Question: I have a spreadsheet that looks like the picture below. I have some formulas that perform counts on this sheet and compare this data to another data source. An example of one of these would be:
'''
=Countifs(A2:A10676,"0",C2:C10676,"OPEN",D2:D10676,"Current")
'''
How would I return the list of loan numbers associated with the count? For instance, the count above returns 3038. I tried the below formula. I selected C2:C3039, typed the formula and hit + + :
'''
=If(And(A2:A10676="0",C2:C10676="OPEN",D2:D10676="Current"),B2:B10676,"")
'''
My thought was that this evaluates the logical for each line and builds an array of the values in column B. When I enter this, each cell in the array is blank.
Can someone please explain how to return an array with values based on multiple criteria?

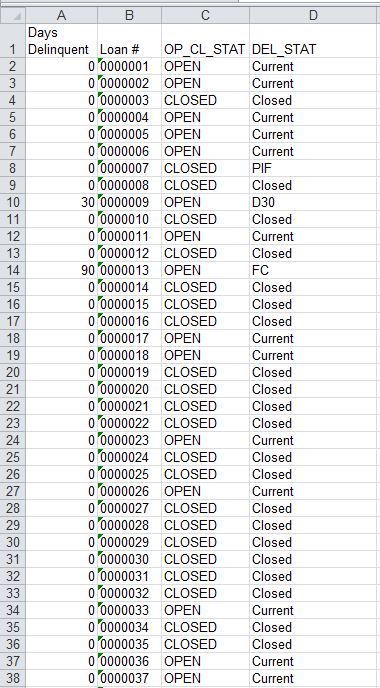
Answer: I see two problems with your formula
'=If(And(A2:A10676="0",C2:C10676="OPEN",D2:D10676="Current"),B2:B10676,"")'
Firstly you can't use 'AND' to return an array - AND (like OR) returns a single result ('TRUE' or 'FALSE'), so you need either nested IFs or to use * to simulate AND, i.e. either
'=IF(A2:A10676=0,IF(C2:C10676="OPEN",IF(D2:D10676="Current",B2:B10676,"")))'
....or.....
'=IF((A2:A10676=0)*(C2:C10676="OPEN")*(D2:D10676="Current"),B2:B10676,"")'
Note: I used 0 without quotes for the first criteria - for 'COUNTIFS' you can use "0" or 0 but here it needs to match the data type - only use quotes if the data is text formatted - I'm assuming that isn't the case
The second problem is that for both of those the resulting array still has 10675 values because it still includes all the blanks for rows when the criteria aren't met.
To get an array of just 3038 values you can use this formula array entered into the correct sized range:
'=INDEX(B2:B10676,SMALL(IF(A2:A10676=0,IF(C2:C10676="OPEN",IF(D2:D10676="Current",ROW(B2:B10676)-ROW(B2)+1)),ROW(INDIRECT("1:"&E2))))'
Where 'E2' contains your 'COUNTIFS' formula
Note that this only works to return an array in worksheet range - it won't work to return an array to be used in another function